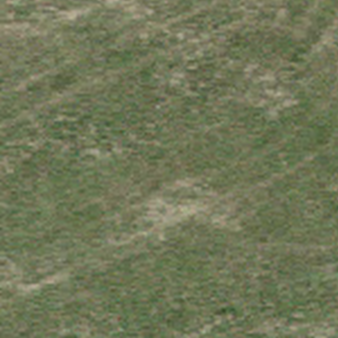
Label: other